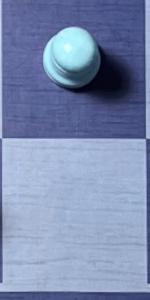
Label: Empty